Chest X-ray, AP view. Patient: 39 years old, sex M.
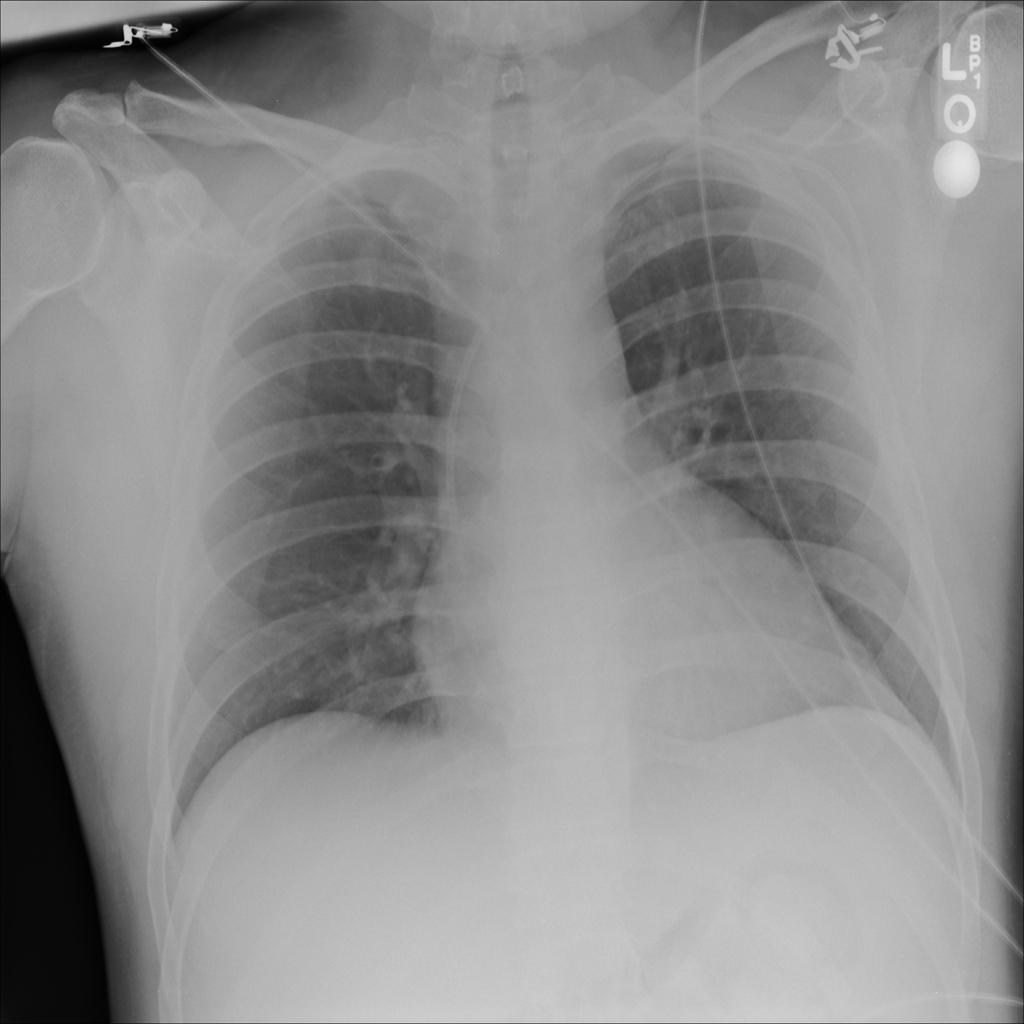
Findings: No Finding